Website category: university
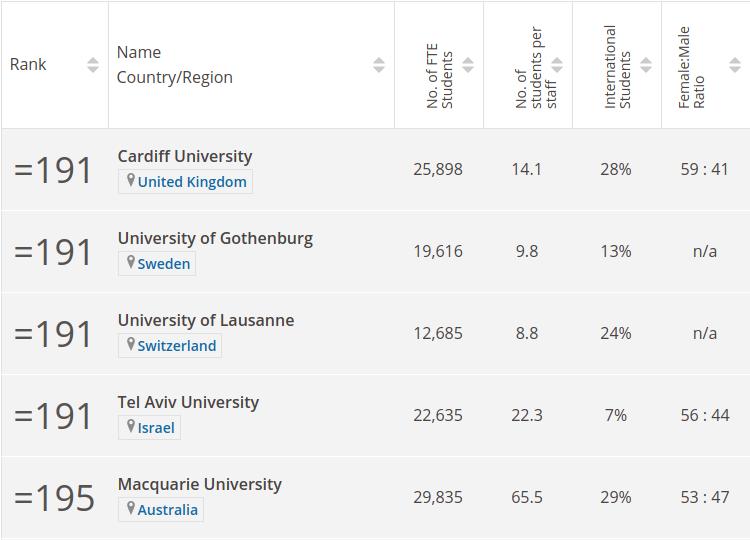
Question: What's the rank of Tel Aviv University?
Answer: =191

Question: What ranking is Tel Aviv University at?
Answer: =191

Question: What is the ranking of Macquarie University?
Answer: =195

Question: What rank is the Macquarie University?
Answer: =195

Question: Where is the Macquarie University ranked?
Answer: =195

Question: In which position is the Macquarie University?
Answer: =195

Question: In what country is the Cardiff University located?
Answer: United Kingdom

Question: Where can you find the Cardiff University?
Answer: United Kingdom

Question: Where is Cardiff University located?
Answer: United Kingdom

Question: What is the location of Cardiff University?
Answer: United Kingdom

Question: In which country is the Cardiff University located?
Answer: United Kingdom

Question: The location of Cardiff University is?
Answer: United Kingdom

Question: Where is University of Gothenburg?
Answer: Sweden

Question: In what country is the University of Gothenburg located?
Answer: Sweden

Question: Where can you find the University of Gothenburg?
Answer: Sweden

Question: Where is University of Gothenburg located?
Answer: Sweden

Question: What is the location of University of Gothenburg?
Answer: Sweden

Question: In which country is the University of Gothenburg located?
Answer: Sweden

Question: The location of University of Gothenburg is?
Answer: Sweden

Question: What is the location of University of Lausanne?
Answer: Switzerland

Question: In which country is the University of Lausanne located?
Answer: Switzerland

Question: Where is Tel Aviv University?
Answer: Israel

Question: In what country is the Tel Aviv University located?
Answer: Israel

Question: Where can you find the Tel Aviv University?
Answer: Israel

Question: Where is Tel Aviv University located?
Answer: Israel

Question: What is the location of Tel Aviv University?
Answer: Israel

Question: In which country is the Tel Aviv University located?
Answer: Israel

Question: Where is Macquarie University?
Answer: Australia

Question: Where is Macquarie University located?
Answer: Australia

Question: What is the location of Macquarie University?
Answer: Australia

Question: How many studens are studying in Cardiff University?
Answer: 25,898

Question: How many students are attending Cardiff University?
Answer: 25,898

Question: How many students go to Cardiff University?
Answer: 25,898

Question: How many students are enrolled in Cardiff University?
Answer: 25,898

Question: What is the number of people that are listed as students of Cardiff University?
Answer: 25,898

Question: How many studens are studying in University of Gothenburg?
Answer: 19,616

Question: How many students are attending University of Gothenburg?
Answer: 19,616

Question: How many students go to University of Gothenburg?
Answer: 19,616

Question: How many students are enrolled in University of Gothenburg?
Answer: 19,616

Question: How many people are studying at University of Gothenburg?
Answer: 19,616

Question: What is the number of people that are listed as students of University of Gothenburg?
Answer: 19,616

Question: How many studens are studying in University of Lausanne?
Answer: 12,685

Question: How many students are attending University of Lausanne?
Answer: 12,685

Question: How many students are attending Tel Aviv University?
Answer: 22,635

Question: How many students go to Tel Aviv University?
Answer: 22,635

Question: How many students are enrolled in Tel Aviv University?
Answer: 22,635

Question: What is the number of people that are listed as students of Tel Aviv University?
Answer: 22,635

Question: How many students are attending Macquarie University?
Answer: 29,835

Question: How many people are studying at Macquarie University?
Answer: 29,835

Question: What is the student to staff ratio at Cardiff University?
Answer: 14.1

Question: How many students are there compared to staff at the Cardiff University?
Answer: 14.1

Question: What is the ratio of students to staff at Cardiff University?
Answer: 14.1

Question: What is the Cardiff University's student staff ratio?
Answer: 14.1

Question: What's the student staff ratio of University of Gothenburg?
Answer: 9.8

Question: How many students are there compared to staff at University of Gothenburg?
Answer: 9.8

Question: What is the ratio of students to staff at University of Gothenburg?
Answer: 9.8

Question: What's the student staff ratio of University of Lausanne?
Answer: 8.8

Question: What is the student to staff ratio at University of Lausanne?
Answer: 8.8

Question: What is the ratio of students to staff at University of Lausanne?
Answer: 8.8

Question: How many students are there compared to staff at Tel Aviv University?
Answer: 22.3

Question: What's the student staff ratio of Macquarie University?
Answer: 65.5

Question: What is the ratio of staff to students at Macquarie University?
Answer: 65.5

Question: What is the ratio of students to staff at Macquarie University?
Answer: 65.5

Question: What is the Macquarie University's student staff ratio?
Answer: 65.5